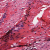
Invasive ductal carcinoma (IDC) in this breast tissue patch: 0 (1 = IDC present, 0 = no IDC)